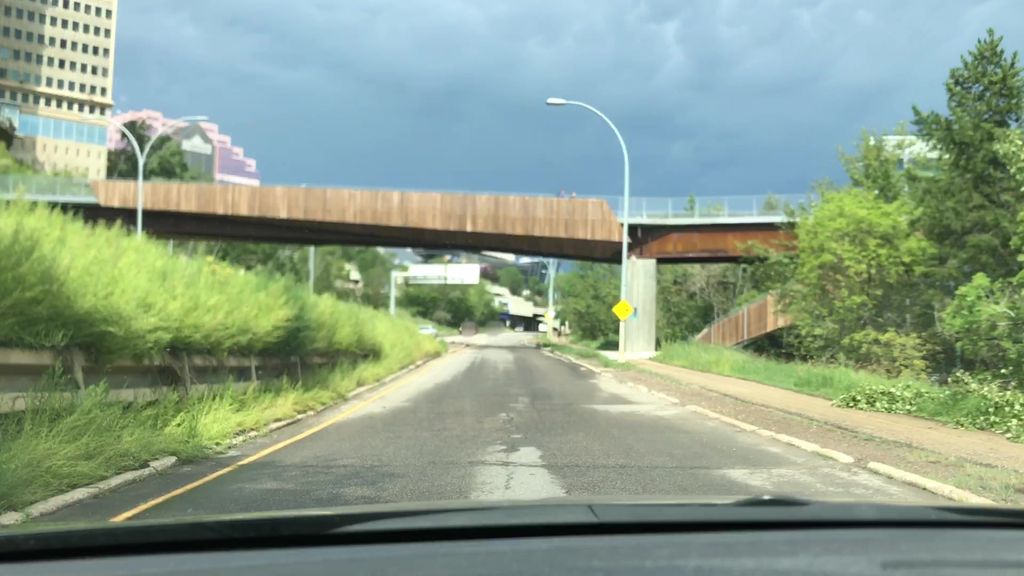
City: edmonton